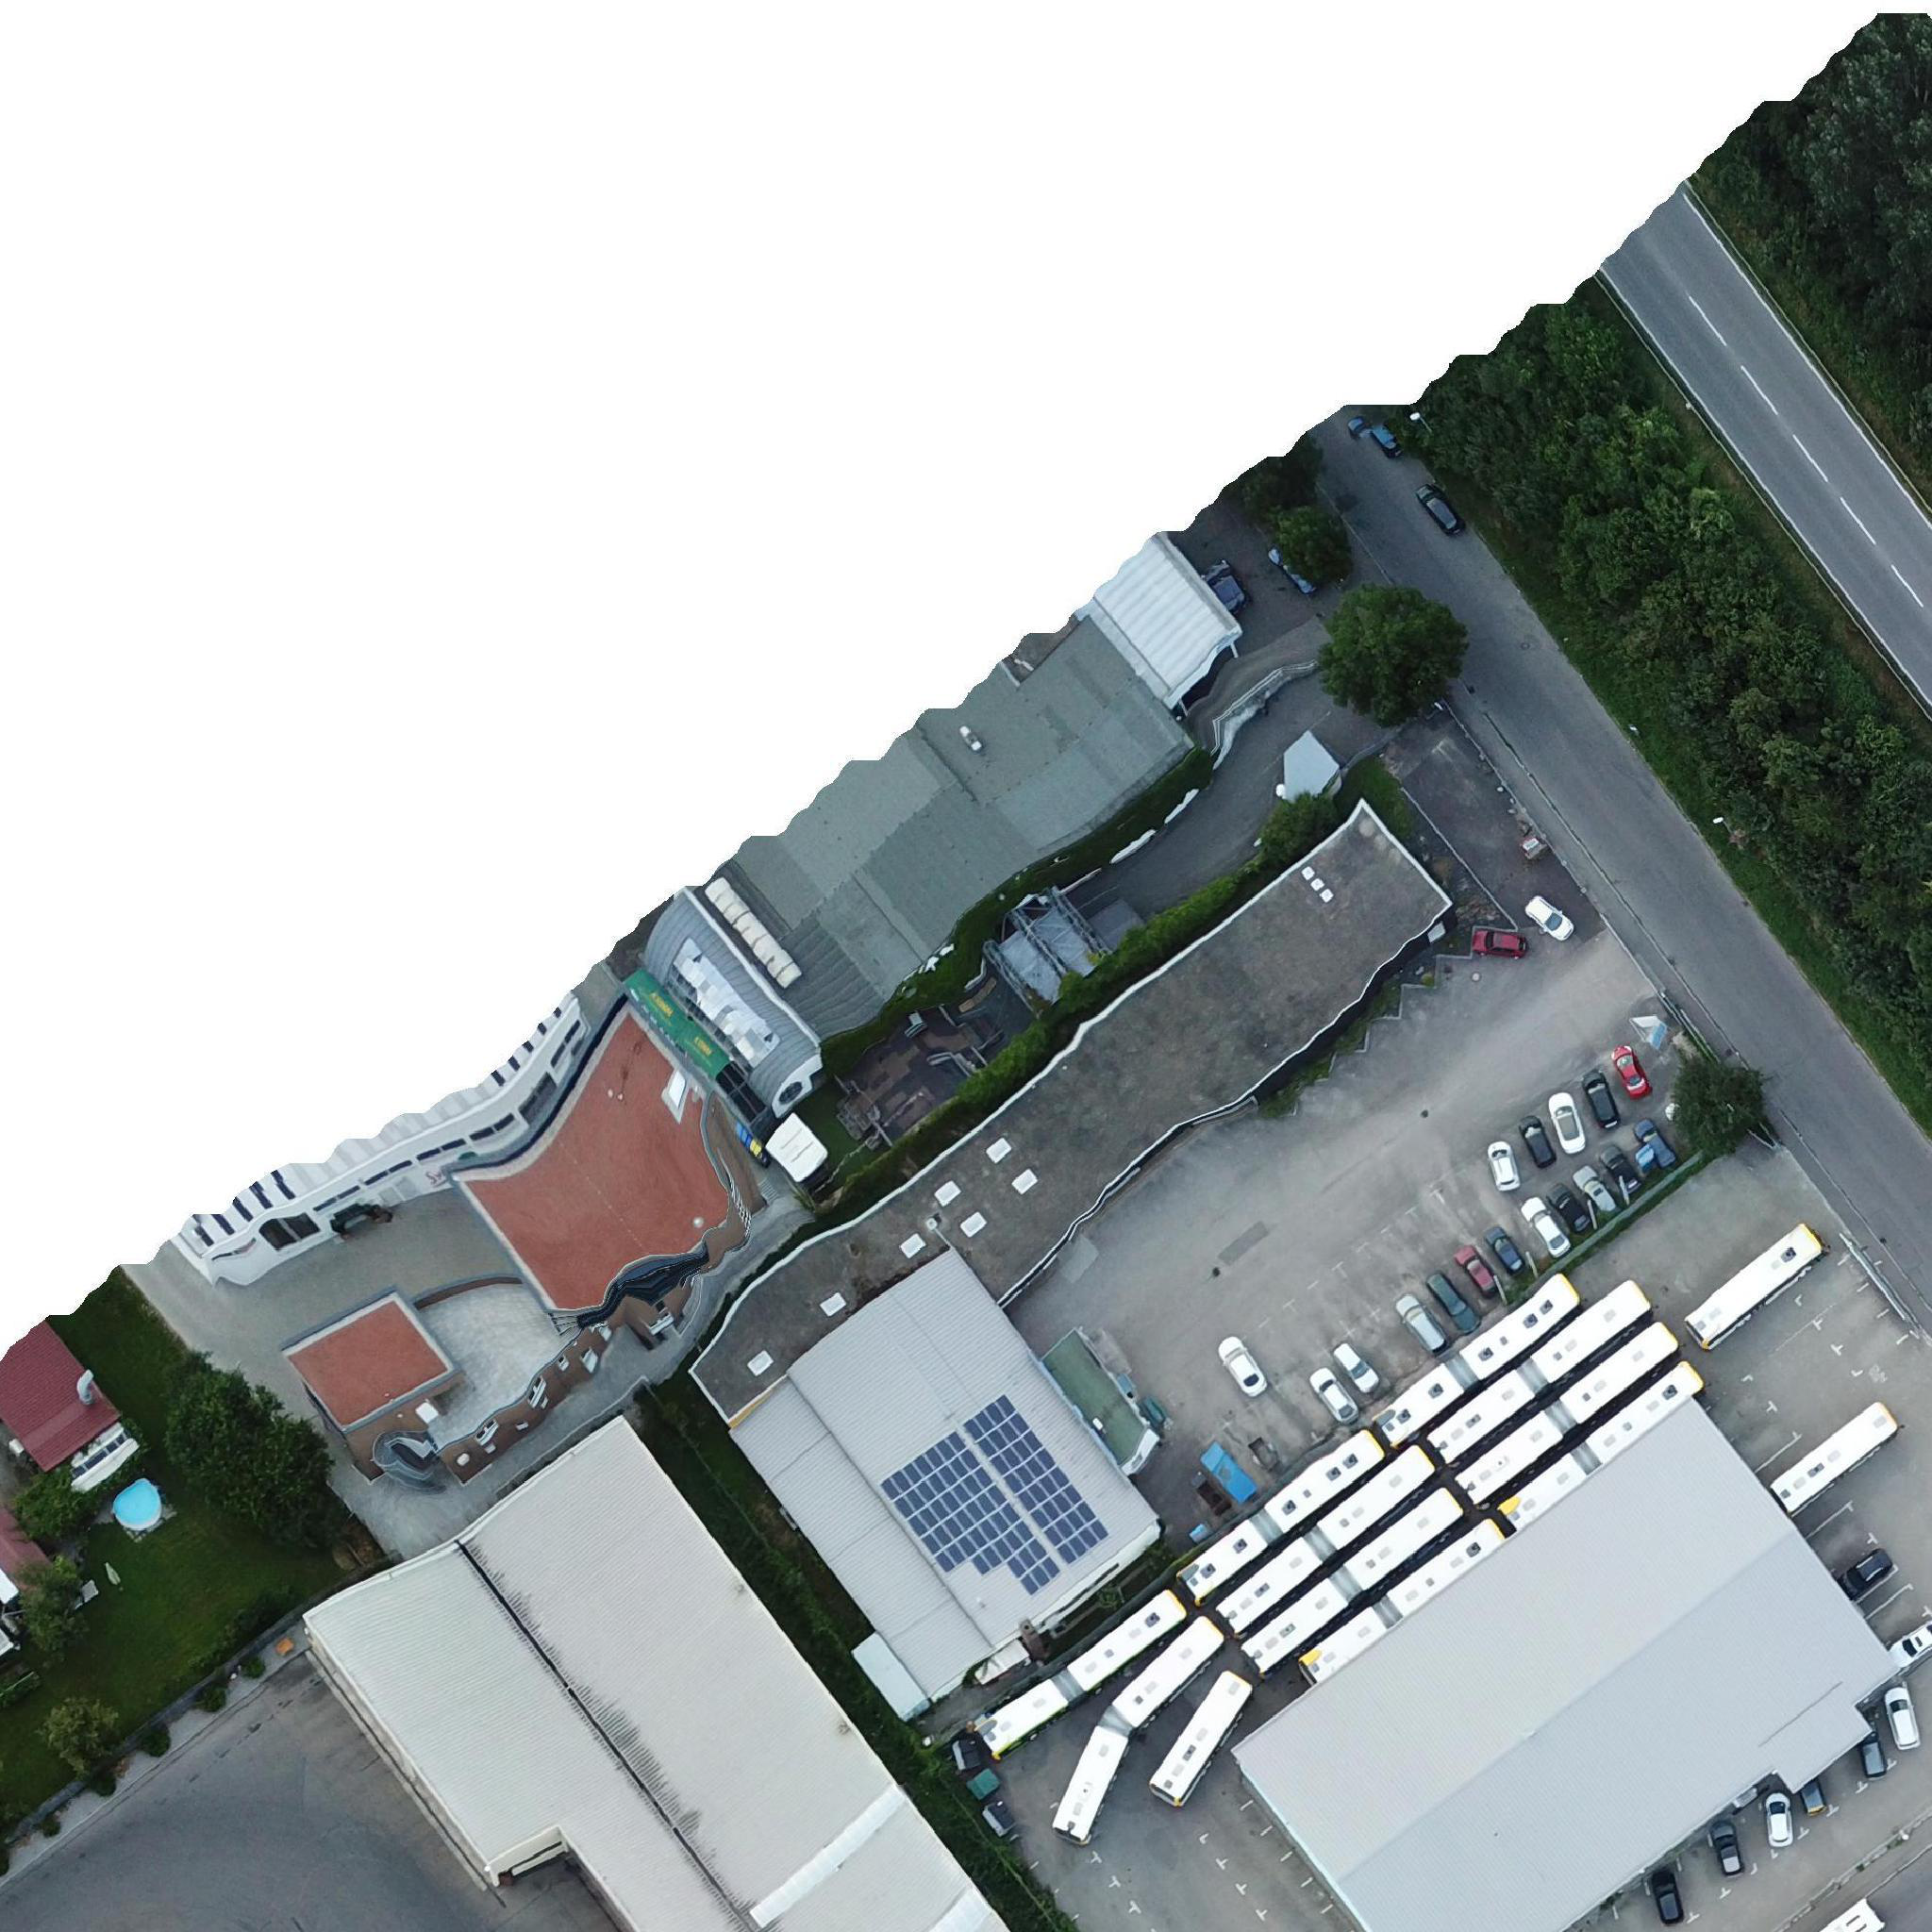
Biome: Western European broadleaf forests